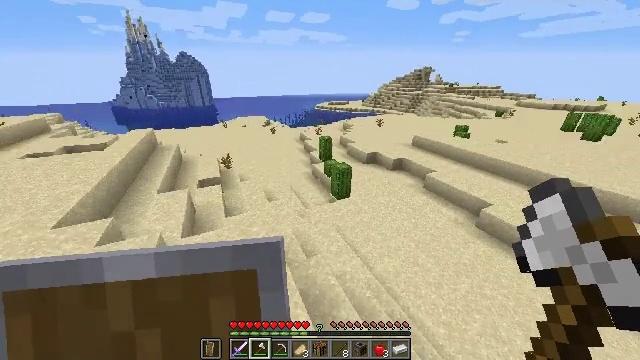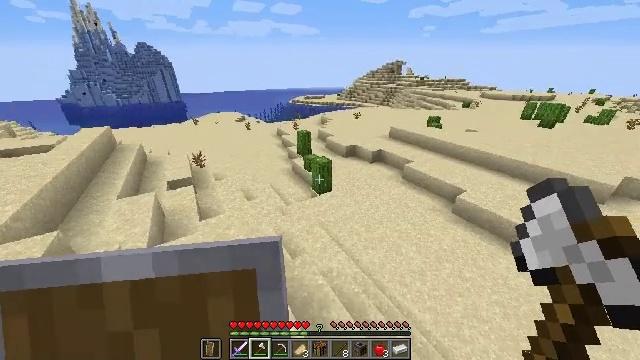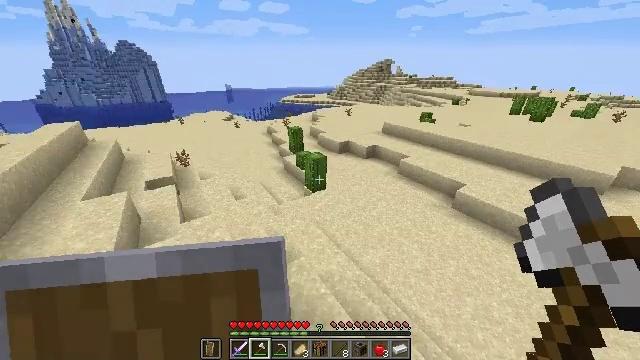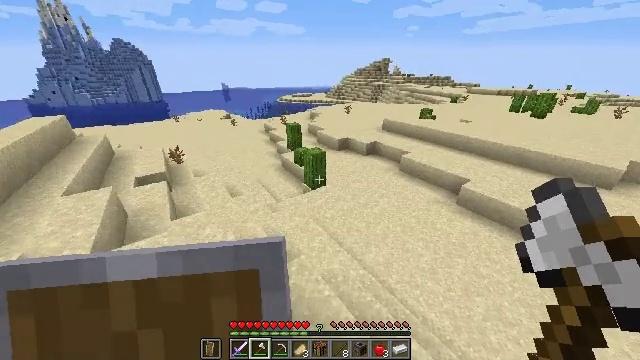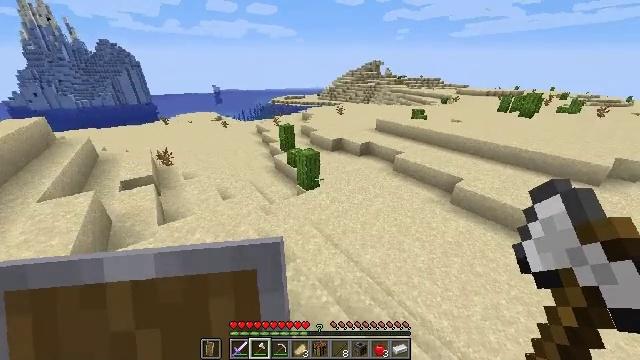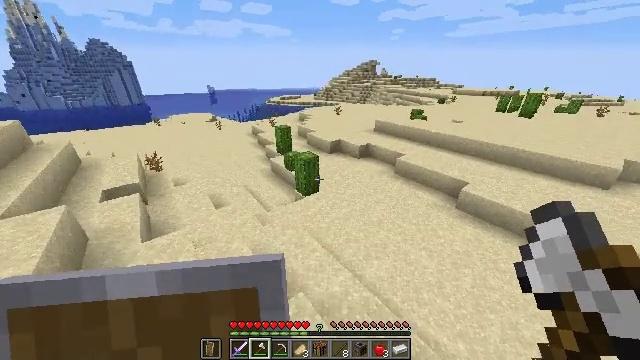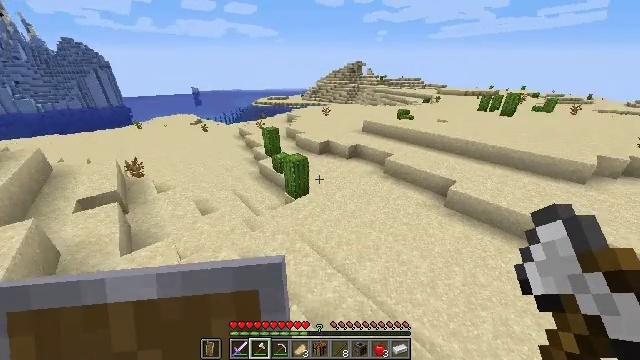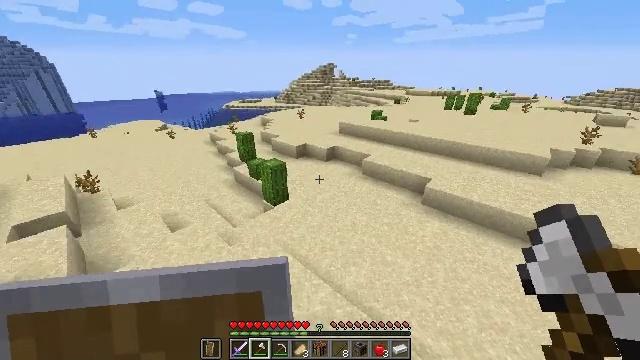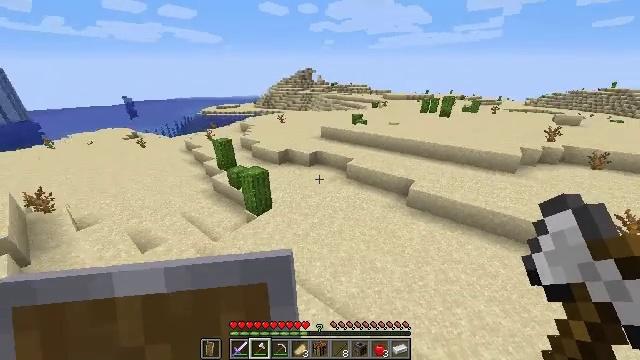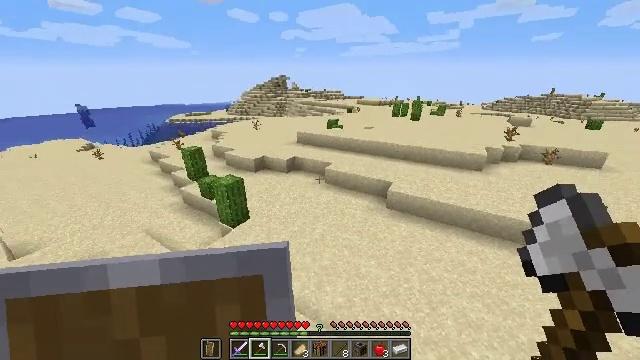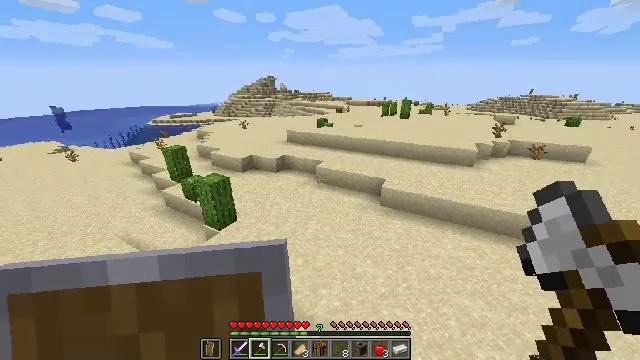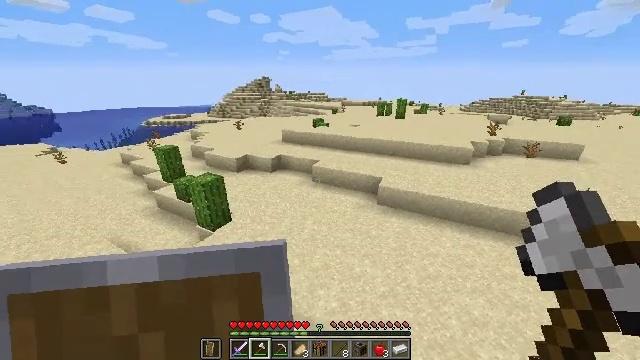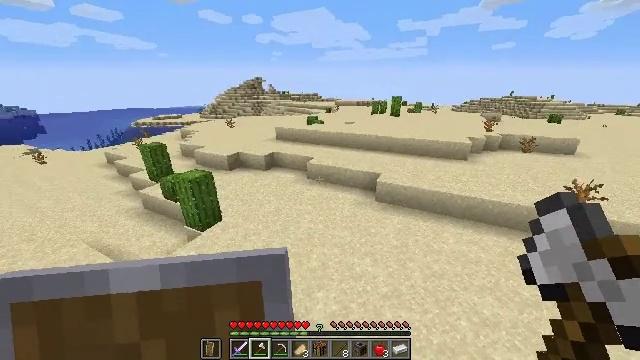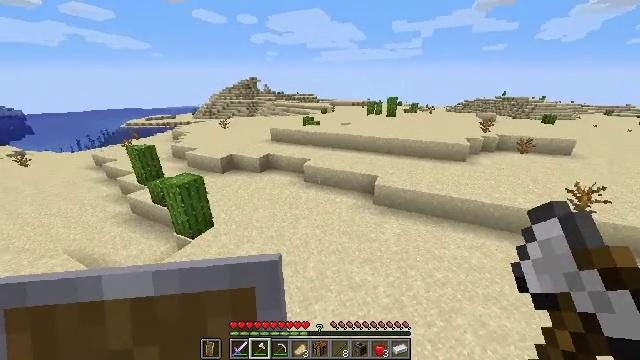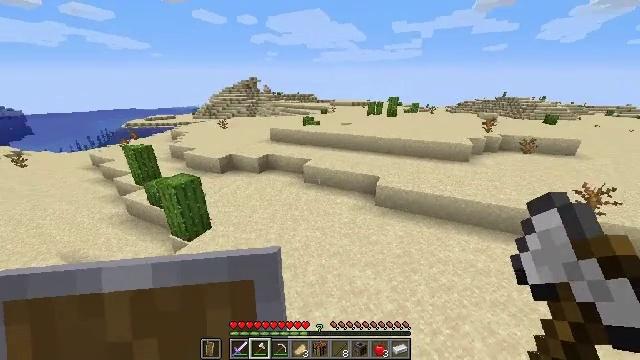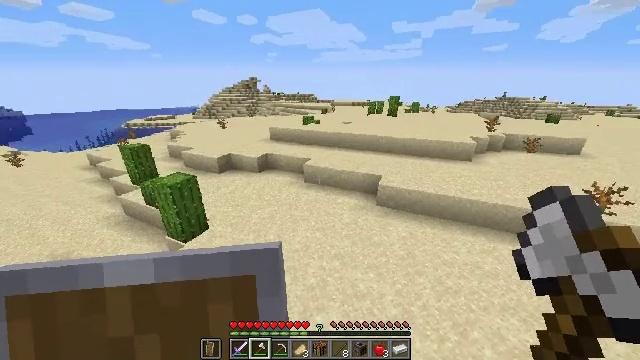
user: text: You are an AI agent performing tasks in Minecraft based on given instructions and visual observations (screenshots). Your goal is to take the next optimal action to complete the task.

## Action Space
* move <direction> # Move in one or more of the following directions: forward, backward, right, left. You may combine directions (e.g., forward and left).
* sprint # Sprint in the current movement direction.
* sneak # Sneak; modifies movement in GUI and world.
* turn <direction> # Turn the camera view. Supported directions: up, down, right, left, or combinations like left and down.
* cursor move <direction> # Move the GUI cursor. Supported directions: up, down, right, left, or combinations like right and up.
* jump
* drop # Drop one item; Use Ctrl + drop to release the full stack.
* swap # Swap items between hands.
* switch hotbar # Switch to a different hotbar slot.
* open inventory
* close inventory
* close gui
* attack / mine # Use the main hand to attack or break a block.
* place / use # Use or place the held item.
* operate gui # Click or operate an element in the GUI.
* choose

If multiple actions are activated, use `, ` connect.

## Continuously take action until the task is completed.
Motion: motion action
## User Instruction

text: Break the sugar cane.
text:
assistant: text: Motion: move forward, sprint, turn right and down, jump
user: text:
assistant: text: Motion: move forward, sprint, turn right, jump
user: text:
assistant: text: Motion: move forward, sprint, jump
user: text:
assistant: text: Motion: move forward, sprint, turn right
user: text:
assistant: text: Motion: move forward, sprint, turn right
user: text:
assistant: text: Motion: move forward, sprint, turn right
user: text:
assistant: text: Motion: move forward, sprint, turn right
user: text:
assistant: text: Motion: move forward, sprint, turn right
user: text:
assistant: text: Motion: move forward, sprint, turn right and up
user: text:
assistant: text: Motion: move forward, sprint, turn right
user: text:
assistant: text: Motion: move forward, sprint, turn right
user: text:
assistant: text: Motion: move forward, sprint, turn right
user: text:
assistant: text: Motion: move forward, sprint, turn right
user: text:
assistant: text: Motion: move forward, sprint
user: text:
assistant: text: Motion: move forward, sprint
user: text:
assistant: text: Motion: move forward
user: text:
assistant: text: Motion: move forward, turn right and up, close inventory
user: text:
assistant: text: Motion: move forward, close inventory
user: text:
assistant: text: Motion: move forward, cursor move right, close inventory
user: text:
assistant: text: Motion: move forward, cursor move right, close inventory
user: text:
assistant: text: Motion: cursor move right, open gui
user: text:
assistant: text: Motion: cursor move right
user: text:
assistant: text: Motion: no_op
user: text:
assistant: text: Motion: cursor move down
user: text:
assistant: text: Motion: cursor move down
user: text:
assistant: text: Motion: cursor move left
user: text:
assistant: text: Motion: cursor move left
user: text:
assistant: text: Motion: no_op
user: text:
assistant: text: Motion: no_op
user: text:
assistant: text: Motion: no_op